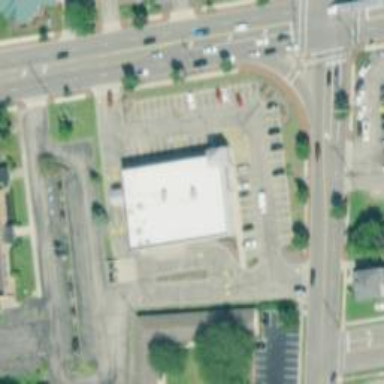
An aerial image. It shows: Pharmacy providing healthcare services.